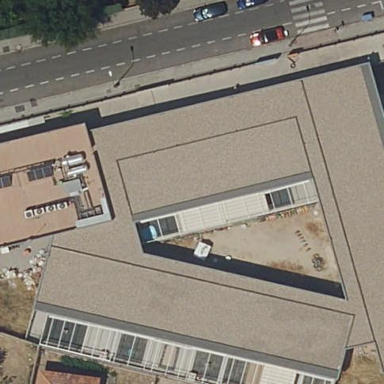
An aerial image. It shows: Kindergarten.